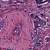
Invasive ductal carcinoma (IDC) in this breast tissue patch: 1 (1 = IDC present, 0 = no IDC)